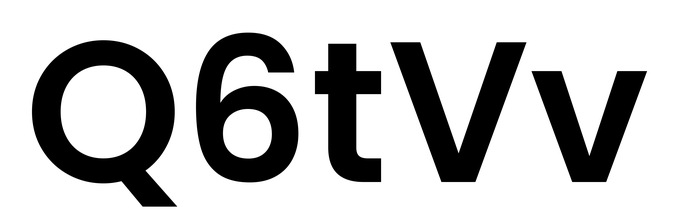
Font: Poppins-SemiBold